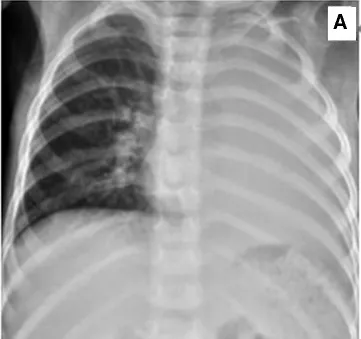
Chest x-ray on the day of admission showing atelectasis of the left lung (A).
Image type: radiology (x_ray)